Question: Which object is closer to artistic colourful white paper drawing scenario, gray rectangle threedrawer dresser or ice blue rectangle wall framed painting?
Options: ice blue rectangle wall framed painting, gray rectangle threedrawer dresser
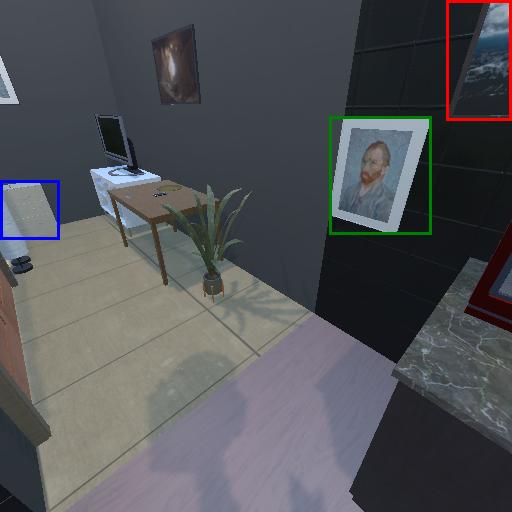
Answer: ice blue rectangle wall framed painting